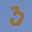
Label: 3